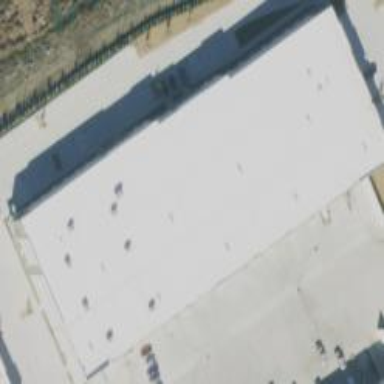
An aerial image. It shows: Industrial building.